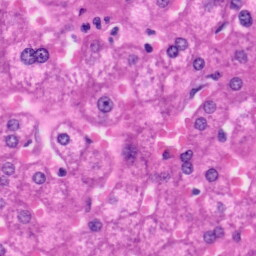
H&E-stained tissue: Liver